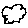
Label: cloud